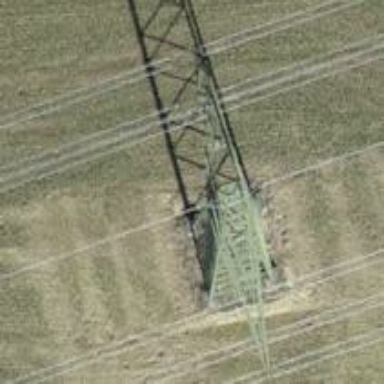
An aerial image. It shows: Power line in the image.